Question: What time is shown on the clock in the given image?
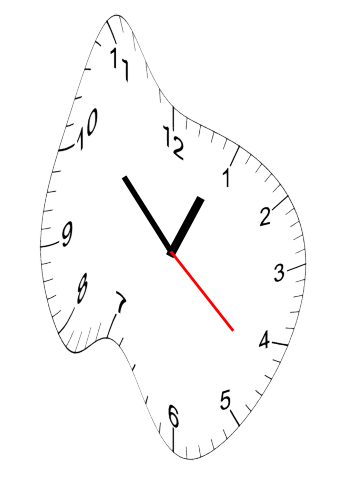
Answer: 12:52:22